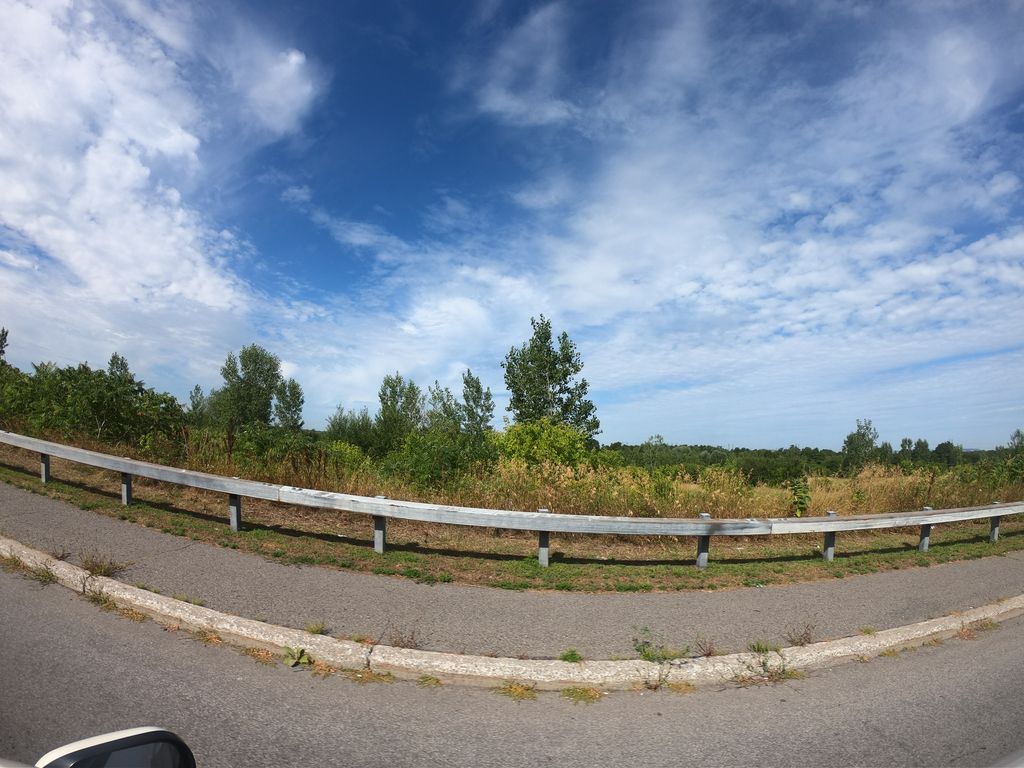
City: ottawa-gatineau